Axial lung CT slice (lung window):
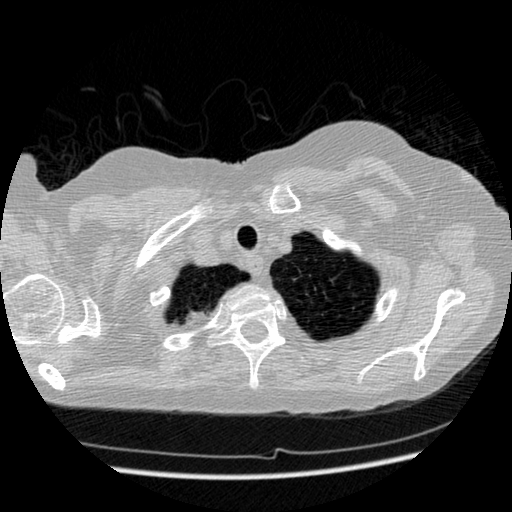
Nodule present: no